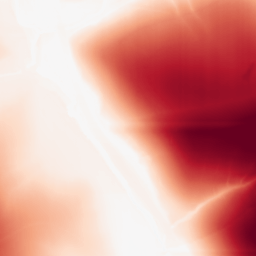
Category: morphological
Decomposition family: rolling_ball
Decomposition parameters: radius: 200
Upsampling method: bicubic_16x
Upsampling parameters: scale: 16
Upsampling scale: 16